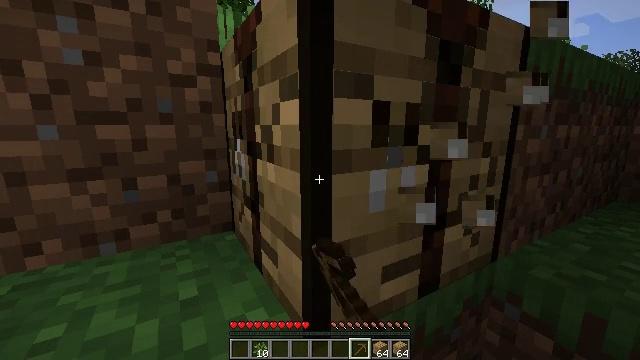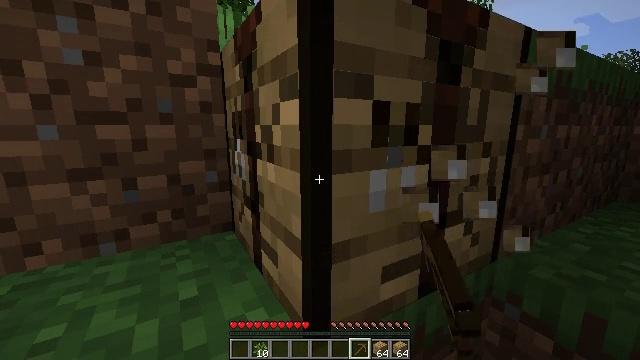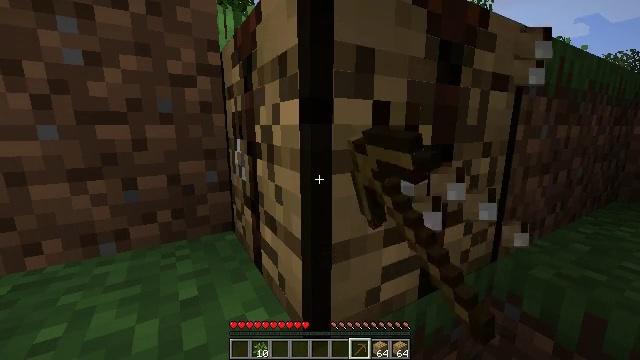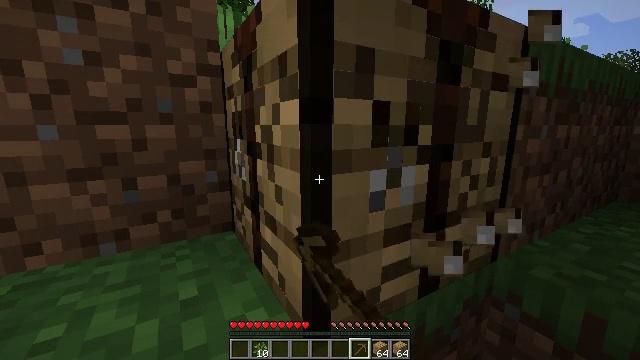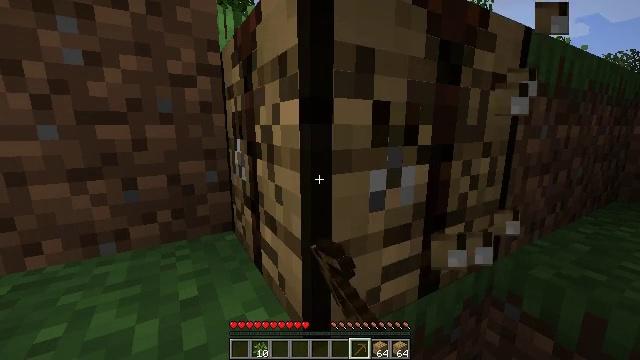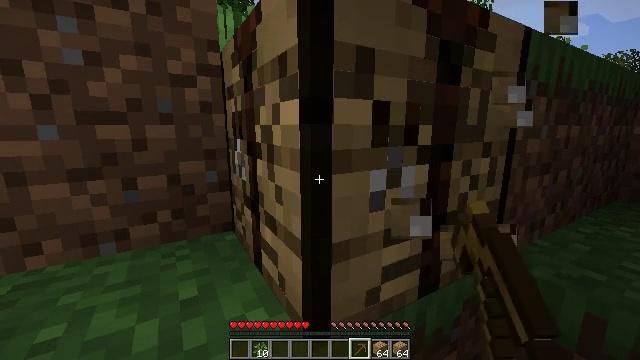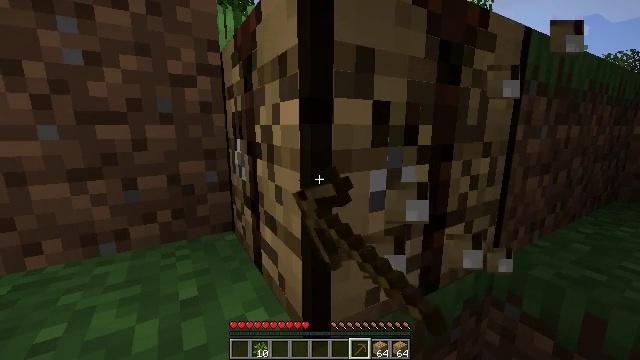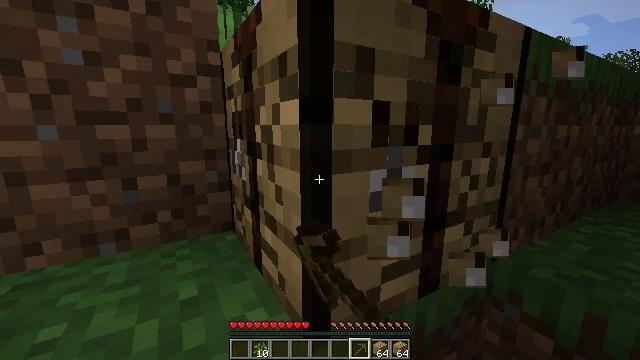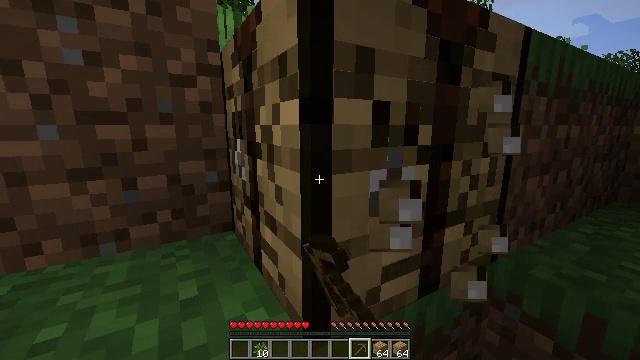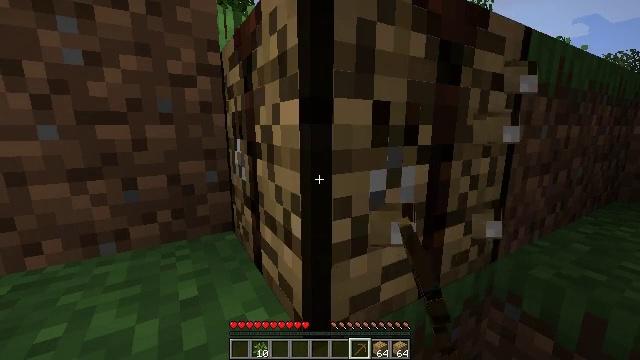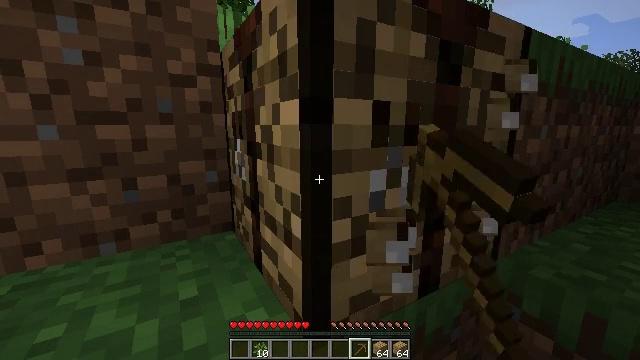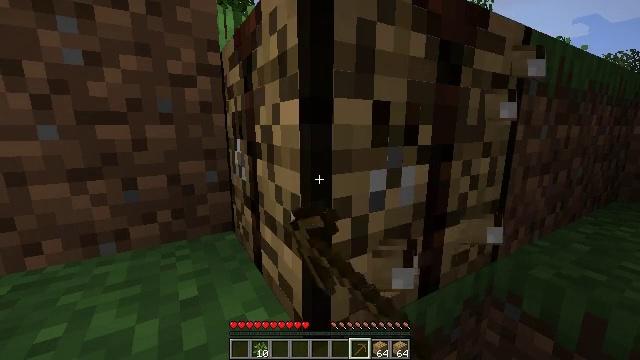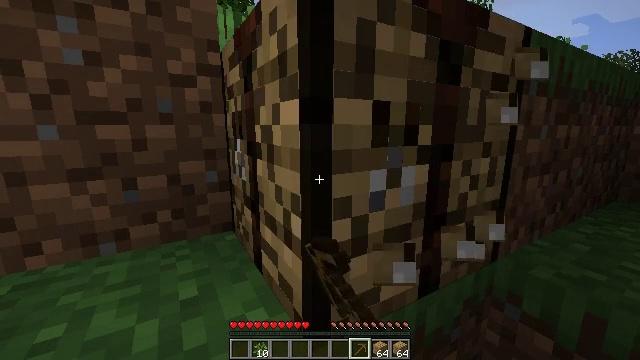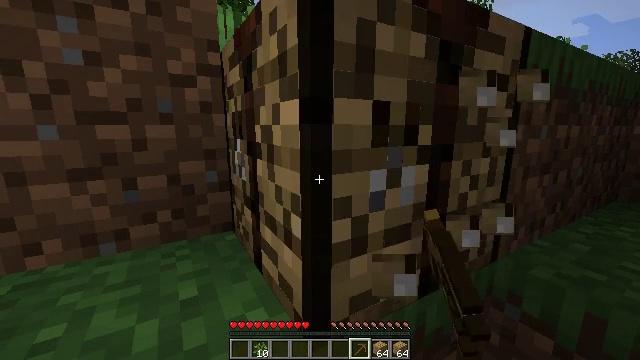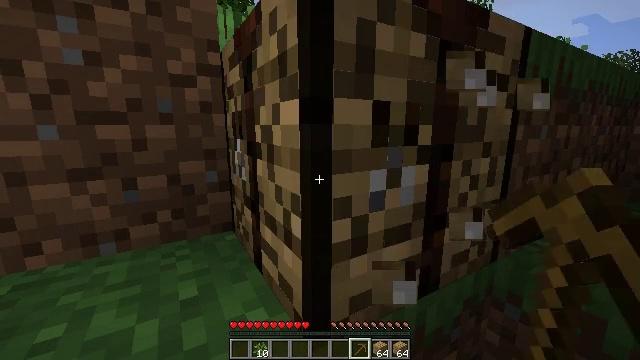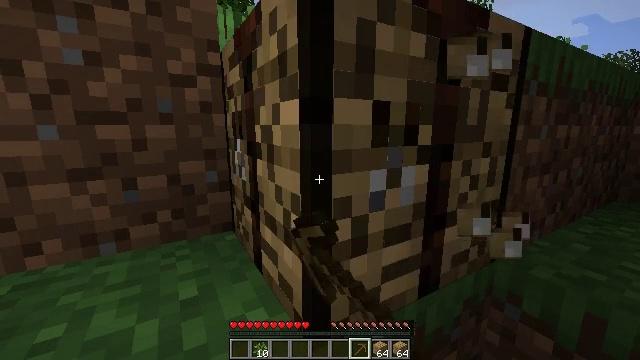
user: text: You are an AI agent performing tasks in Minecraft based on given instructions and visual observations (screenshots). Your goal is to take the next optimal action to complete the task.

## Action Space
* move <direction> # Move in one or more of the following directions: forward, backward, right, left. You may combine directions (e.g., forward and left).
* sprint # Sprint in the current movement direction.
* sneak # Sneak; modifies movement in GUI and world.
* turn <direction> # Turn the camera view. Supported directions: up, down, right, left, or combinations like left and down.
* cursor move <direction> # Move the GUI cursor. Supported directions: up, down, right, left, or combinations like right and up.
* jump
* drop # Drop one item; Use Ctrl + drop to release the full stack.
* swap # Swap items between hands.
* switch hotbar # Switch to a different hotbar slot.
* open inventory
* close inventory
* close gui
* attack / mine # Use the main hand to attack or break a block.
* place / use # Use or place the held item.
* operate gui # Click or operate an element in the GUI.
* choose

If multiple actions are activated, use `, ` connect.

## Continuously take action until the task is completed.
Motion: motion action
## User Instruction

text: Mine block crafting table.
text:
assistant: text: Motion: attack / mine
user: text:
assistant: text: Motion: attack / mine
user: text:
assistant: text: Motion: attack / mine
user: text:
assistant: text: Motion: attack / mine
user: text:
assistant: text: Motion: attack / mine
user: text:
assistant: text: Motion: attack / mine
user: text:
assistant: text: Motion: attack / mine
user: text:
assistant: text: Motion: attack / mine
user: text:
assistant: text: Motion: attack / mine
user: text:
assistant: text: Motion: attack / mine
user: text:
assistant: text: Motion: attack / mine
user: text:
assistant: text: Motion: attack / mine
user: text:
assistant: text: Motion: attack / mine
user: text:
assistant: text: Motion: attack / mine
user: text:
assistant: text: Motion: attack / mine
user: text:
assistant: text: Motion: attack / mine
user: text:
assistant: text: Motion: attack / mine
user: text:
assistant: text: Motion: attack / mine
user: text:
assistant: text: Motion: attack / mine
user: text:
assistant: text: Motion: attack / mine
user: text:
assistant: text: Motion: attack / mine
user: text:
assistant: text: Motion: attack / mine